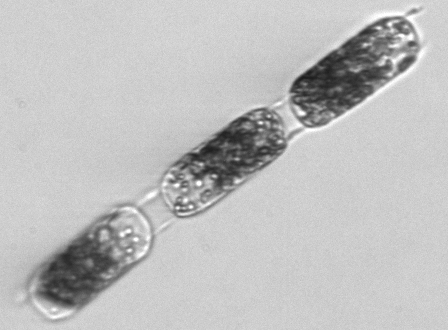
Label: Hemiaulus